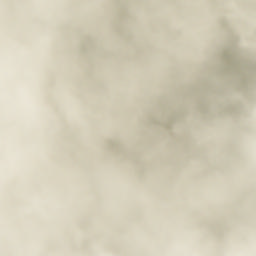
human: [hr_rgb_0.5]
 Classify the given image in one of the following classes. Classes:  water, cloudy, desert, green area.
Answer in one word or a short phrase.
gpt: cloudy